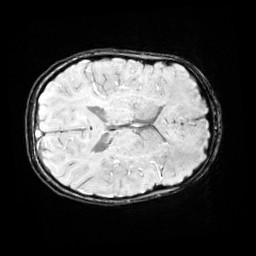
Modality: SWI
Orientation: axial
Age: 12
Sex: female
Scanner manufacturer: siemens
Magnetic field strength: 3 T
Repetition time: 0.027 s
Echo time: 0.02 s